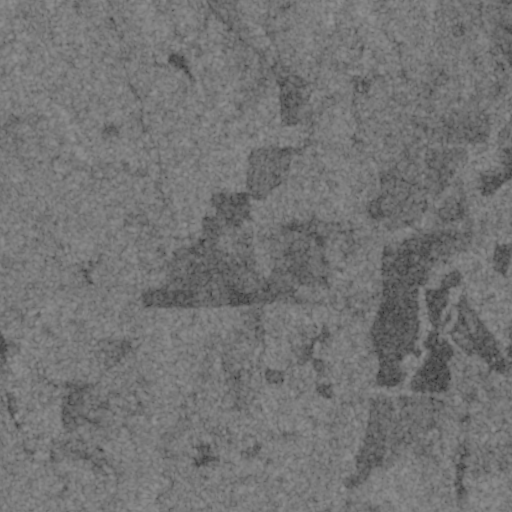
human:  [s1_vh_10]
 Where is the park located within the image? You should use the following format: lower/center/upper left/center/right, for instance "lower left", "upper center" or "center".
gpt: The park is located in the center right of the image.
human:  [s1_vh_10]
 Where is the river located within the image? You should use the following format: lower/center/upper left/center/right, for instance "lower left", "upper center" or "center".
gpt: The river is located in the lower left of the image.
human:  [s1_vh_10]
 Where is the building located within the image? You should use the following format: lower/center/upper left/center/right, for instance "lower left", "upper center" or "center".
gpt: There is no building in the image.

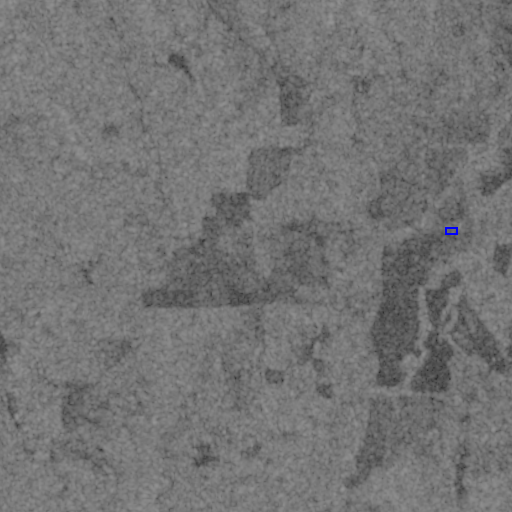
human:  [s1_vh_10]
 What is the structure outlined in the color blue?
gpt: The structure outlined in blue is a park.
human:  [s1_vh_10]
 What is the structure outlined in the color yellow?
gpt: There is no yellow outline.